Question: I used TranslateTransfrom animation for show usercontrols , but usercontrol pushed out from window when animate. screenshots :

blue rectangle shows my problem , i changed window content for show usercontrols and i tried change Grid (that into window) Content but result not changed. any idea?
how to limit animation to a grid?
Excuse me for poor English!
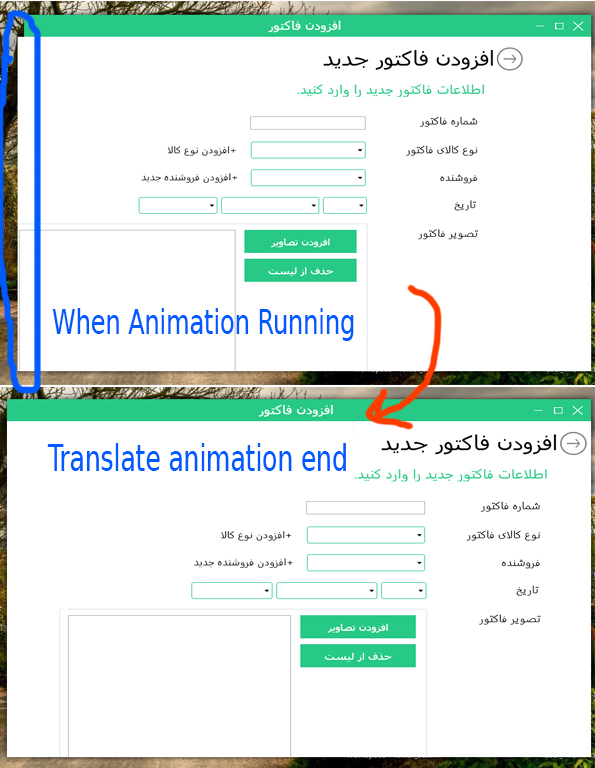
Answer: set margin value
margin="5 5 0 0"